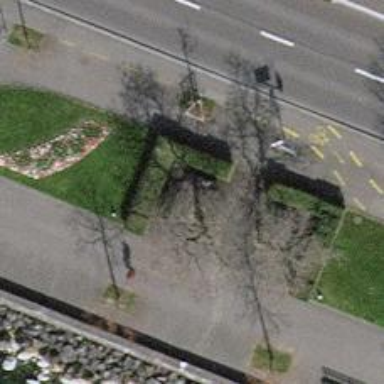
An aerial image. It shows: Bench.